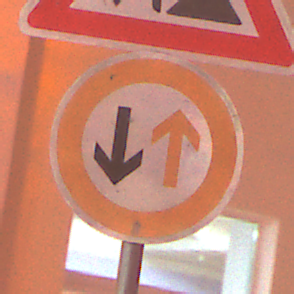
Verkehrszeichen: VorrangDesGegenverkehrs
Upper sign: Arbeitsstelle
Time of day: Night
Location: Outdoor (Urban)
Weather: Overcast
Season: Winter
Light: Artificial